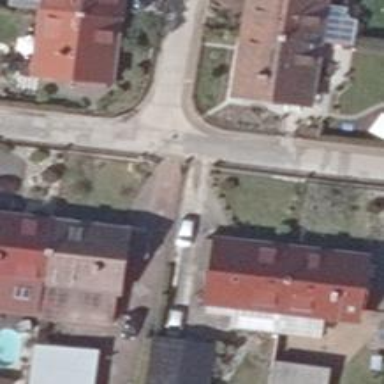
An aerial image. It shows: Residential road.